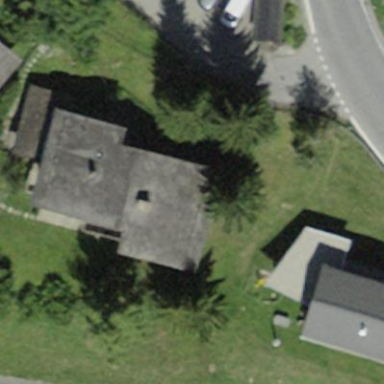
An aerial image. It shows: Residential building with gabled roof. The roof is oriented along the building. The building exterior is colored linen.